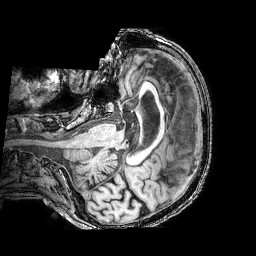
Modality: T1w
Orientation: axial
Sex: male
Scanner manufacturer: philips
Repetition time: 0.008247 s
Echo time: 0.00381 s